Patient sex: F
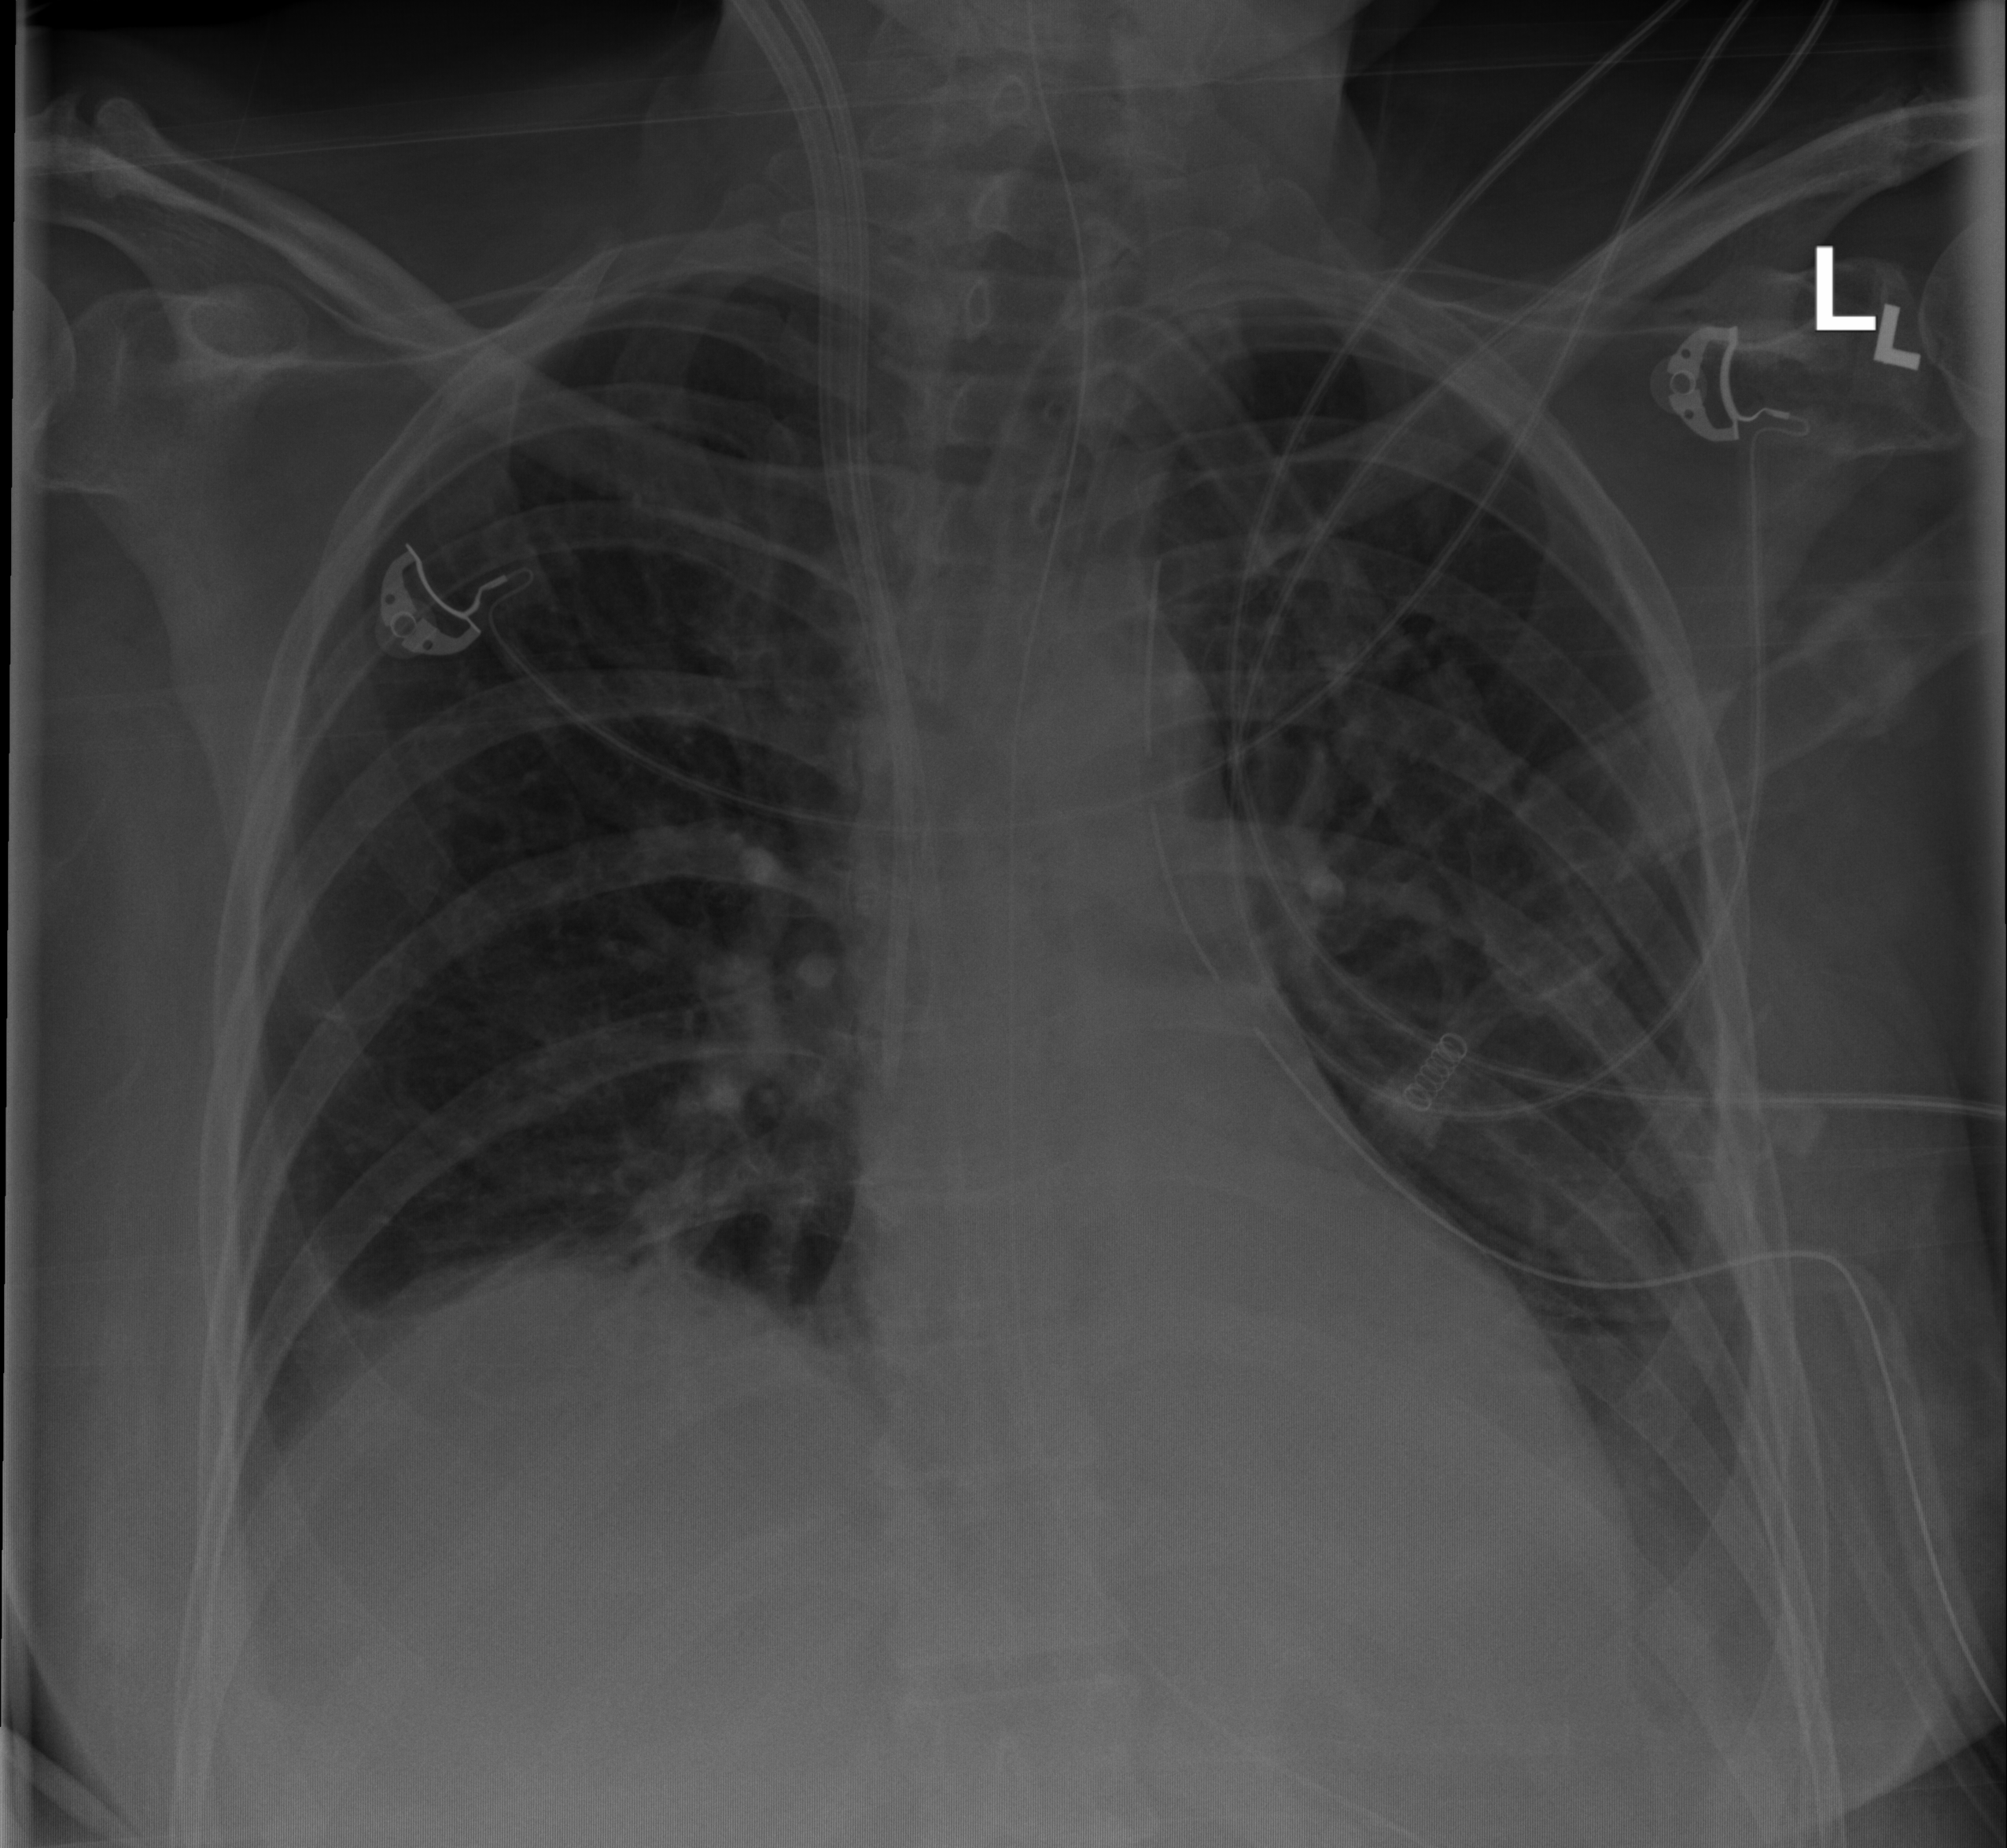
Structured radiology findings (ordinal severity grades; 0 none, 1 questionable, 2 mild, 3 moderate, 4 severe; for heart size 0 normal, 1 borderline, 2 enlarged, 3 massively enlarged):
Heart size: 0
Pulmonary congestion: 0
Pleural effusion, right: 1
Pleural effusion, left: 2
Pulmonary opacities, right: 0
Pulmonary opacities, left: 0
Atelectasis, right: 1
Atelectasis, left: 2